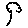
Label: tree